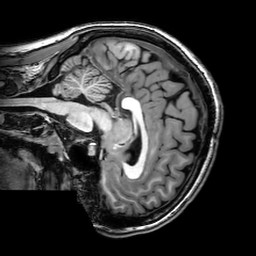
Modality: T1w
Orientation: sagittal
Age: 23
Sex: female
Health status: healthy
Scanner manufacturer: philips
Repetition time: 0.008174 s
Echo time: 0.00376 s